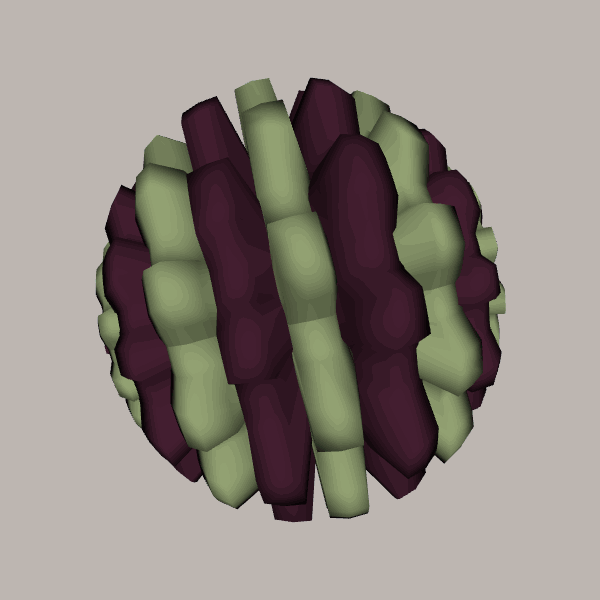
Background: light